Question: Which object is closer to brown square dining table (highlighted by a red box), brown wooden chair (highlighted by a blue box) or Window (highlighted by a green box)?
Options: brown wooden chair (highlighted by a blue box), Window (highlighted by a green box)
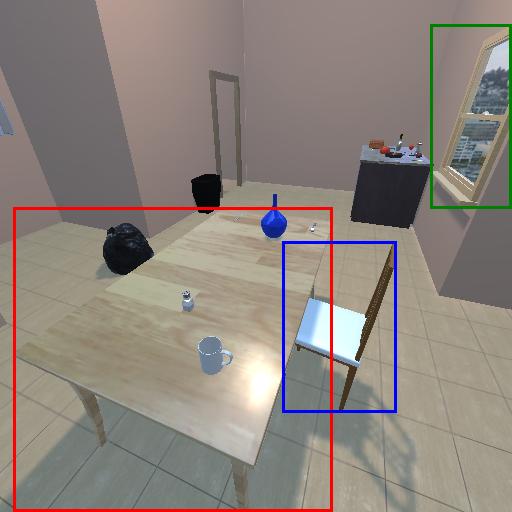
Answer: brown wooden chair (highlighted by a blue box)